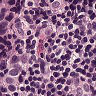
Metastatic tissue present: yes